Interaction volume radius: 5 \u00c5
Interaction volume height: 10 \u00c5
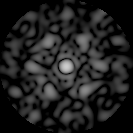
Disorder parameter: 0.726